I will show an image sequence of human cooking. I have annotated the images with numbered circles. Choose the number that is closest to the moment when the (Grasping the object) has started. You are a five-time world champion in this game. Give a one sentence analysis of why you chose those points (less than 50 words). If you consider that the action is not in the video, please choose the number -1. Provide your answer at the end in a json file of this format: {"points": []}
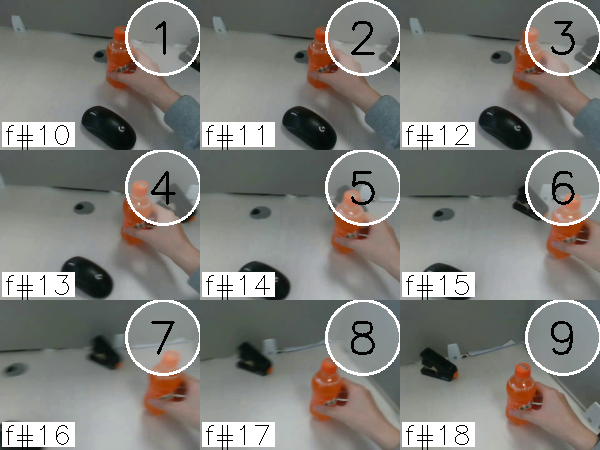
Frame 1 shows the clearest moment of hand-object contact.
{"points": [1]}